Field crop: maize
Growth stage: 2
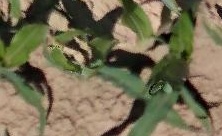
Species: maize